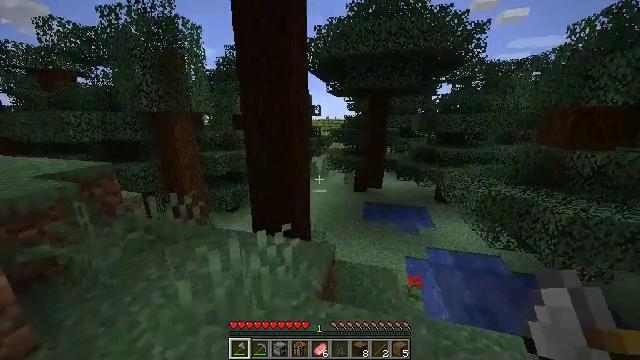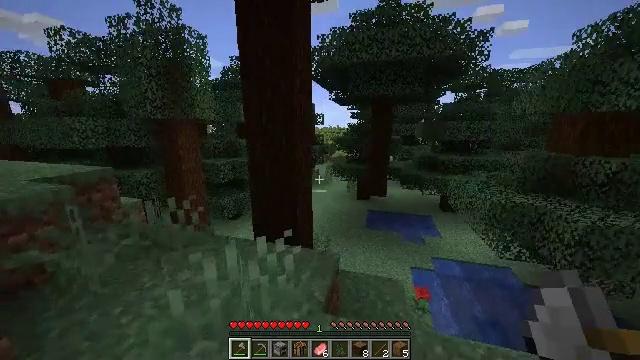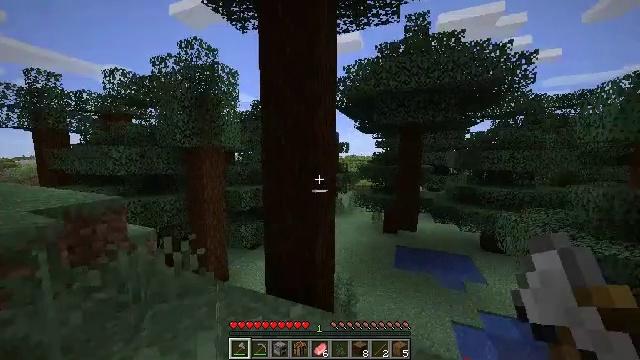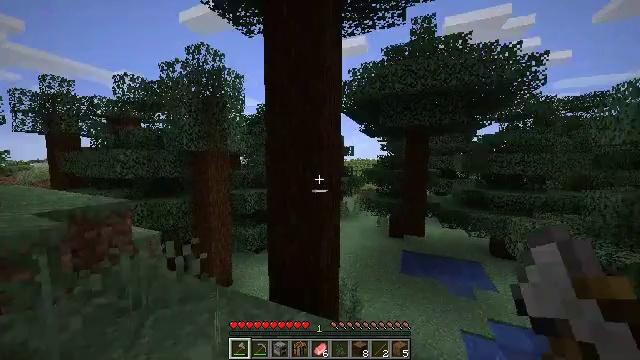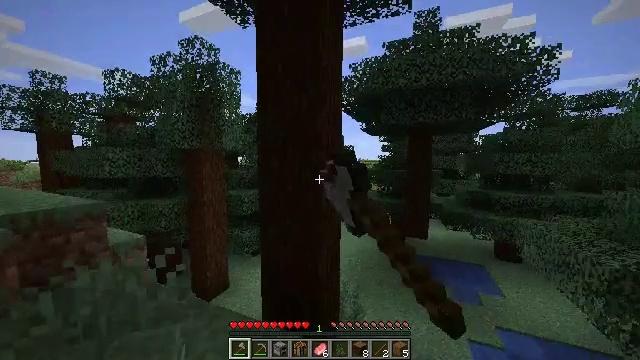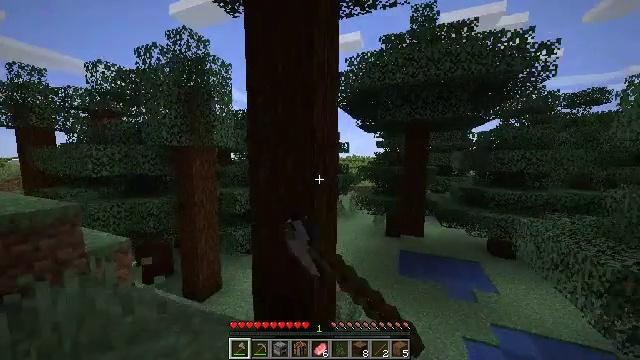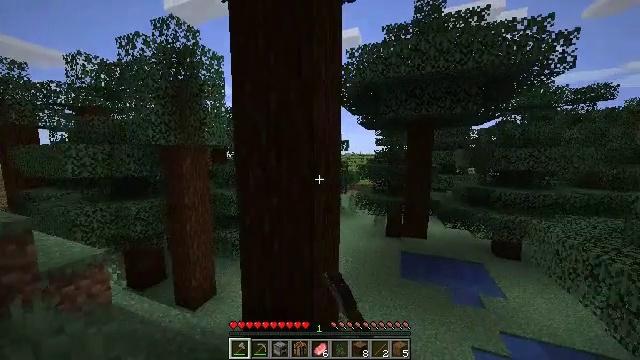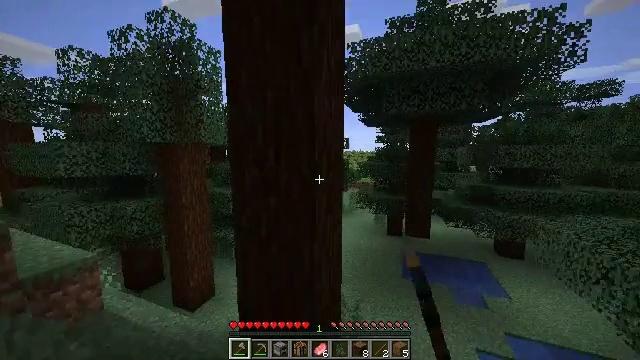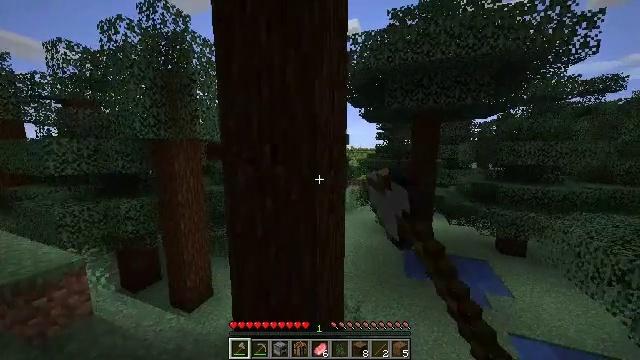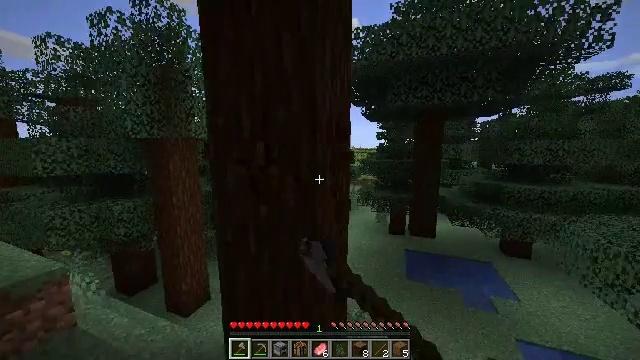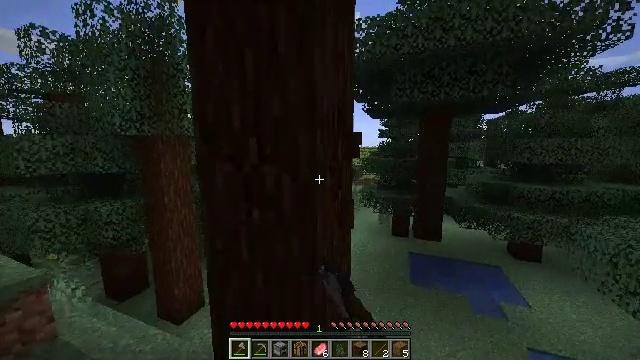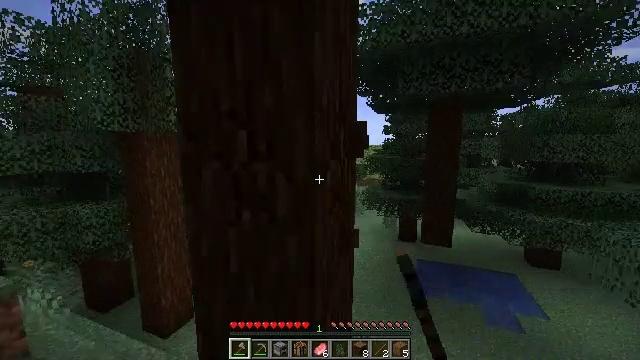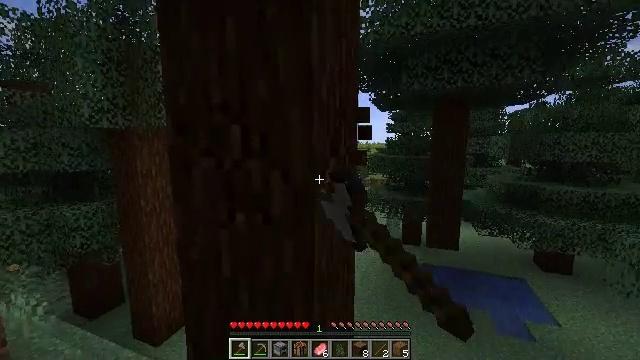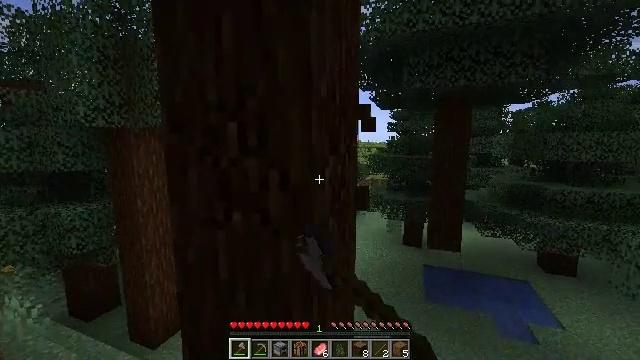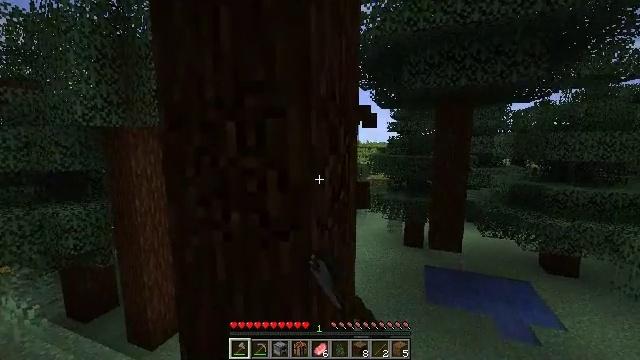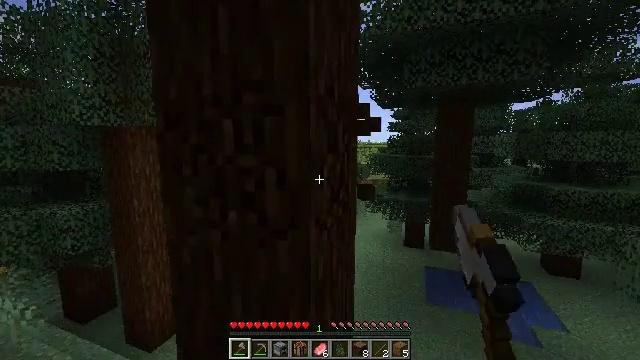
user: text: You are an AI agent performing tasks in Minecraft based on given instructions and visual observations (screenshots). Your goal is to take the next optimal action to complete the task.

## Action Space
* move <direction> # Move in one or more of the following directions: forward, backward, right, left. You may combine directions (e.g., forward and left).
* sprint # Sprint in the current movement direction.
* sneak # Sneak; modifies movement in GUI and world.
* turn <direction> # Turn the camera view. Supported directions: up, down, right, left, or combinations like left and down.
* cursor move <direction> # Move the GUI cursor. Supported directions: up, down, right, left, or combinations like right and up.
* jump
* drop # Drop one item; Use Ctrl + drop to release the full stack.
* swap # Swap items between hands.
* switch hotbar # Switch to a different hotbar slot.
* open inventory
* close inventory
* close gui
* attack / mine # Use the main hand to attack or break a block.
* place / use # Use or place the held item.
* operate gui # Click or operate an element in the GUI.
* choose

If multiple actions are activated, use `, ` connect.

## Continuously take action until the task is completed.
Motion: motion action
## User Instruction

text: Harvest the spruce log from a tree trunk.
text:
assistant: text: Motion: move forward, sprint, turn up
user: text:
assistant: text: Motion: move forward, sprint, turn left and up
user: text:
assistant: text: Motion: move forward, sprint, turn left, attack / mine
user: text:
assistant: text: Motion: move forward, sprint, attack / mine
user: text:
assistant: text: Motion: move forward, sprint, turn right, attack / mine
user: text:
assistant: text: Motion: move forward, sprint, attack / mine
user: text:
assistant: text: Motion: move forward, sprint, attack / mine
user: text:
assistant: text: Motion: move forward, sprint, attack / mine
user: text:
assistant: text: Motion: attack / mine
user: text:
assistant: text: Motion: attack / mine
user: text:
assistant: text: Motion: attack / mine
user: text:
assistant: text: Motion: attack / mine
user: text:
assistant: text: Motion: attack / mine
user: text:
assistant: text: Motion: attack / mine
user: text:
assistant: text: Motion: attack / mine
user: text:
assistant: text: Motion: attack / mine
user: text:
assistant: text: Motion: attack / mine
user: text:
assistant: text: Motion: attack / mine
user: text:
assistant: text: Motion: attack / mine
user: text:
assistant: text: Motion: attack / mine
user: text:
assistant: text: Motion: turn down, attack / mine
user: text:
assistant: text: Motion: turn left and down, attack / mine
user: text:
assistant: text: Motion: turn left and down, attack / mine
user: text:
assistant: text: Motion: turn left and down, attack / mine
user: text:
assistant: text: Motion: attack / mine
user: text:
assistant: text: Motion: attack / mine
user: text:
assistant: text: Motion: attack / mine
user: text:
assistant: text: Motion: turn down, attack / mine
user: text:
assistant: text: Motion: turn down, attack / mine
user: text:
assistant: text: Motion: attack / mine